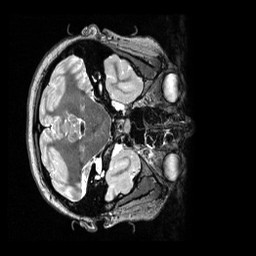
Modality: T2w
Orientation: axial
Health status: healthy
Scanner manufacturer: siemens
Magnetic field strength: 3 T
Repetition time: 3.2 s
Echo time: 0.565 s